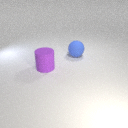
large blue rubber sphere behind large purple rubber cylinder